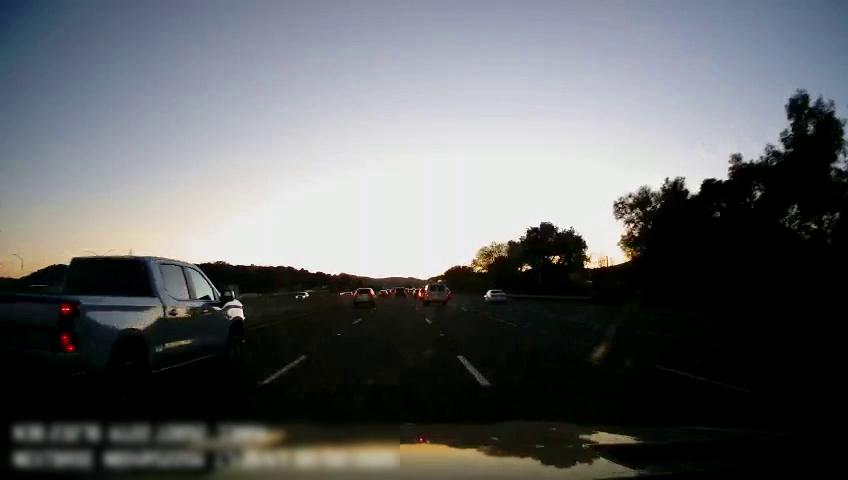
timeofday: Dusk/Dawn/Twilight
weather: Sunny
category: Drivable Space
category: Vehicles | SUV
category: Vehicles | Car
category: Vehicles | Car
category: Vehicles | Van
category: Vehicles | SUV
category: Vehicles | Truck
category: Vehicles | Car
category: Vehicles | Car
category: Lanes | Alternate Lane
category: Lanes | Current Lane
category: Lanes | Current Lane
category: Lanes | Alternate Lane
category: Lanes | Alternate Lane